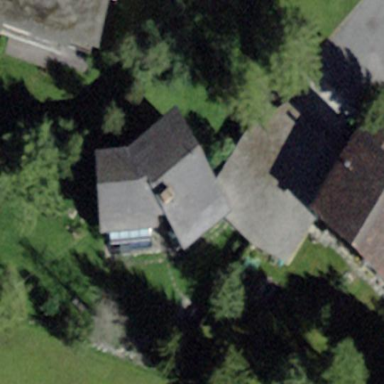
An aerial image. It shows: Building with tile roof.